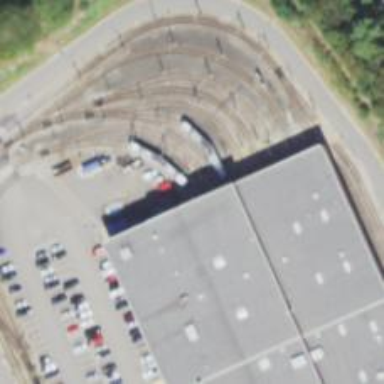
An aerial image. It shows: Light rail yard with electrified contact lines.